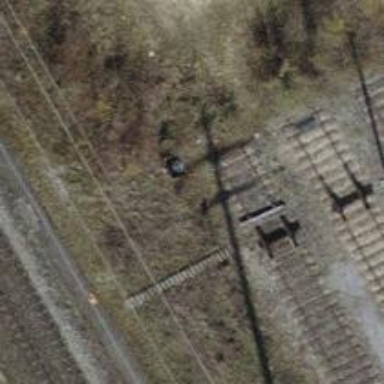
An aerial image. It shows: Railway buffer stop.